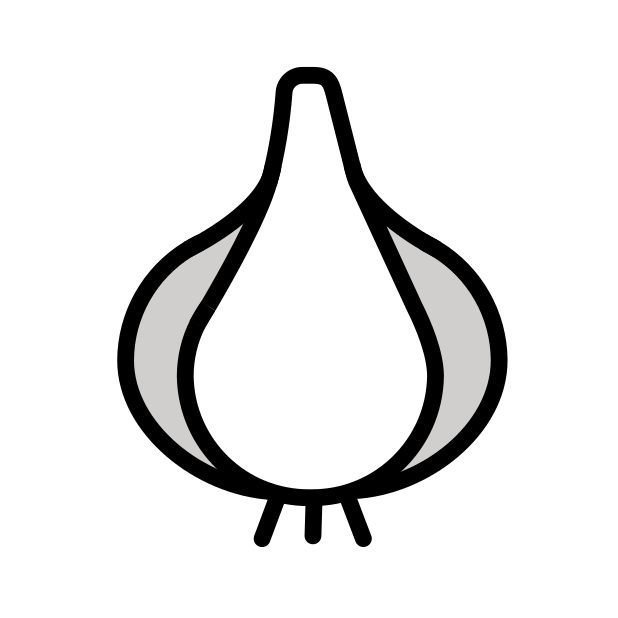
garlic